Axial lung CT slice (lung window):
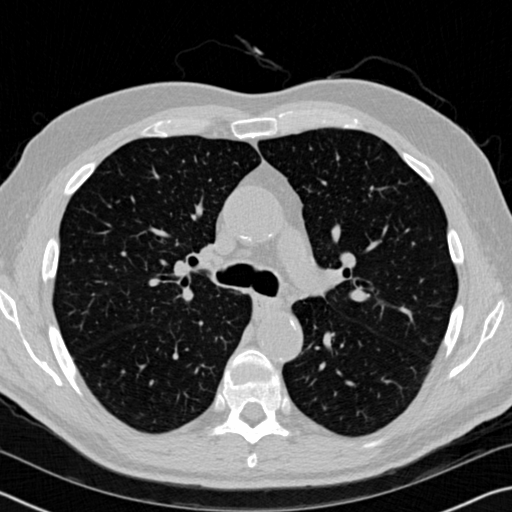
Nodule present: no